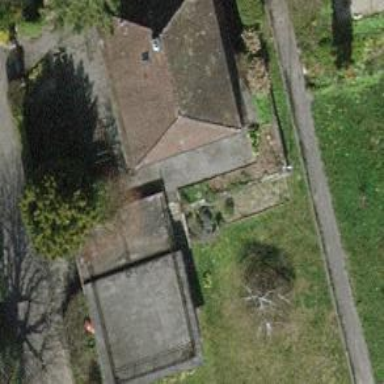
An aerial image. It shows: Garage.